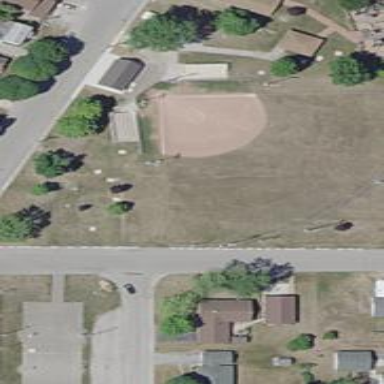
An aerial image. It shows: Baseball pitch for leisure and sports activities.